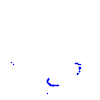
Particle: proton